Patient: sex F, age 49
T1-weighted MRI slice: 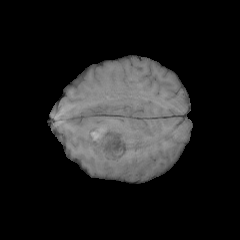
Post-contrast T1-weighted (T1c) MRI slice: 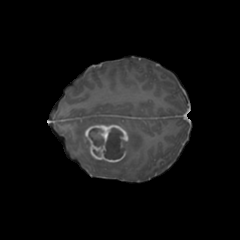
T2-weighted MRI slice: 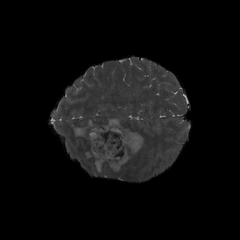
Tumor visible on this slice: yes
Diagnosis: Glioblastoma, IDH-wildtype
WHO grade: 4